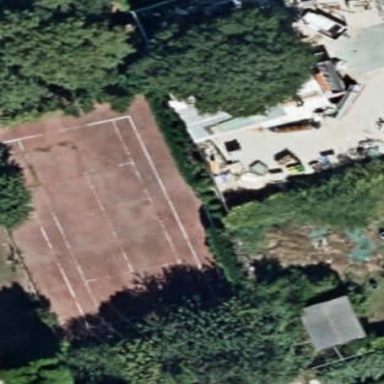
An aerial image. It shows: Tennis court in leisure pitch.